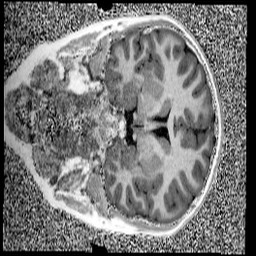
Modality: UNIT1
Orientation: coronal
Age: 10
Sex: male
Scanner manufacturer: siemens
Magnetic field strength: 3 T
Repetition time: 4 s
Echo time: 0.00299 s